Question: I am creating a form to be filled and send it to my database.
this is the form :
'''
<form method="post" name="event" action="insertLivepro.php">
<ul>
<li> Khutbah/Lecture Title <input name="KhutbahLive" type="text" ><br></li>
<li>Date <input name="DateLive" type="date"> <br></li>
<li>Time <input name="TimeLive" type="time"> <br></li>
<li>Khutbah/Lecture By <input name="KhatibLive" type="text"><br></li>
</ul>
<input type="submit" name="submitAct" value="Submit">
<input type="reset" name="btnReset" value="Reset">
</form>
'''
and this is insertLivepro.php:
'''
<?php
$con=mysqli_connect("localhost","root","1234","fyp");
// Check connection
if (mysqli_connect_errno())
{
echo "Failed to connect to MySQL: " . mysqli_connect_error();
}
$sql="INSERT INTO livepro (KhutbahLive, DateLive, TimeLive, KhatibLive)
VALUES('$_POST[KhutbahLive]','$_POST[DateLive]','$_POST[TimeLive]','$_POST[KhatibLive]')";
if (!mysqli_query($con,$sql))
{
die('Error: ' . mysqli_error($con));
}
echo '<script> alert ("done!") </script>';
include_once("admin.php");
mysqli_close($con);
?>
'''
and this is my database:

so I got this error when I fillup the form and submit:
Error: You have an error in your SQL syntax; check the manual that corresponds to your MySQL server version for the right syntax to use near 's Day','2014-06-13','15:30','Ustaz. Don ')' at line 2
thanx
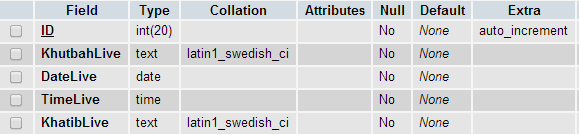
Answer: The problem is you are inserting an 'apostrophe' through the textbox. your problem can be solved in two ways.
1: Try using two apostrophes for every apostrophe.
2: Use 'mysql_real_escape_string' in your query . Like this